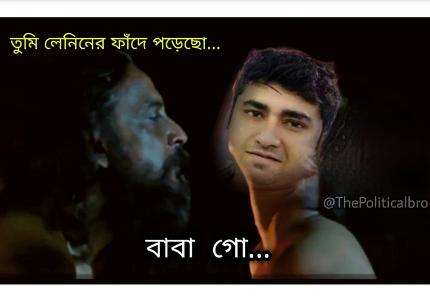
Text: তুমি লেনিনের ফাদে পড়েছ বাবা গো
Label: Hate
Hate category: Political
Targeted group: Organization